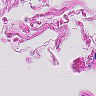
Metastatic tissue present: no